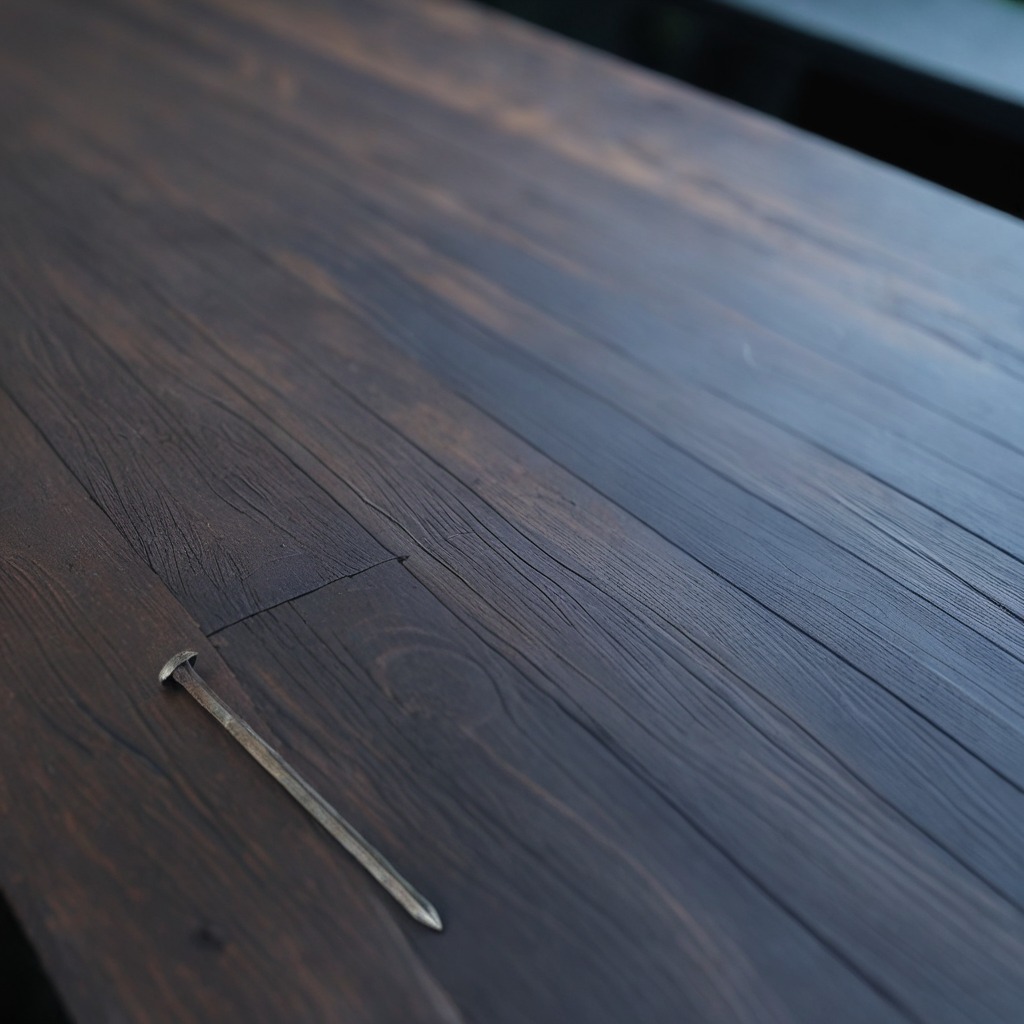
An iron nail lies on the old table.